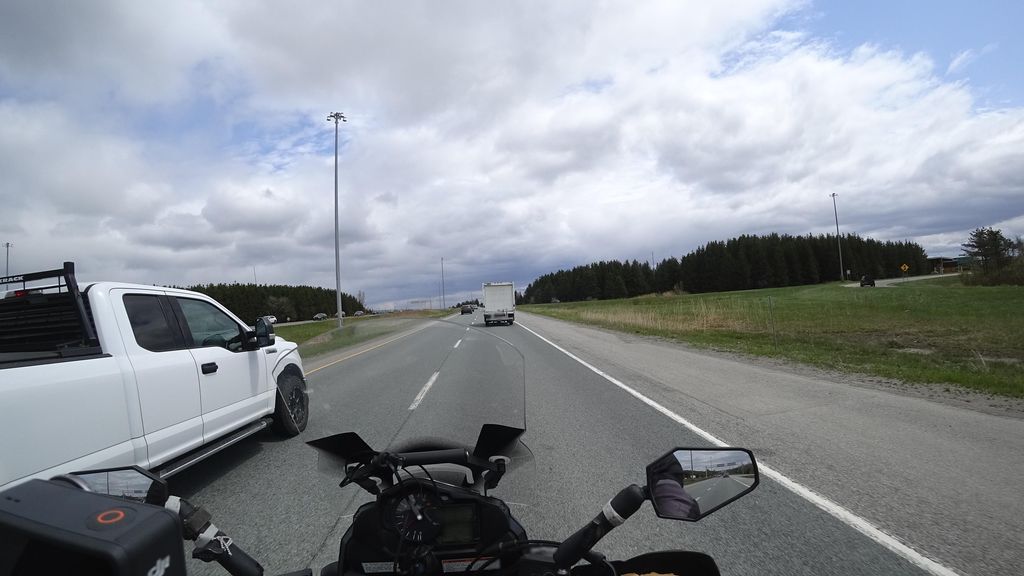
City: quebec_city